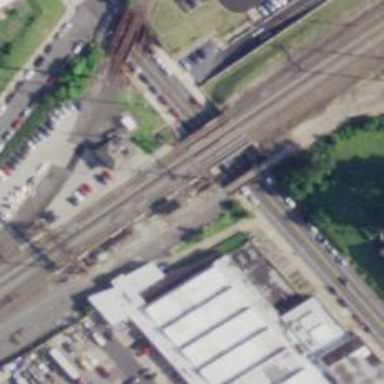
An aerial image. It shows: Railway track with contact line for electrification.